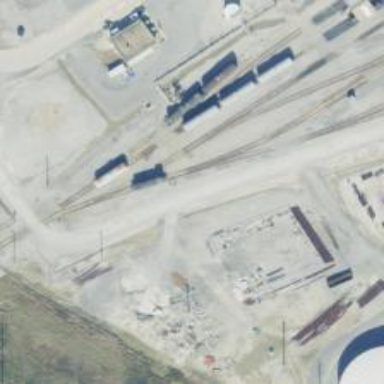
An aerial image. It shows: Railway spur service.